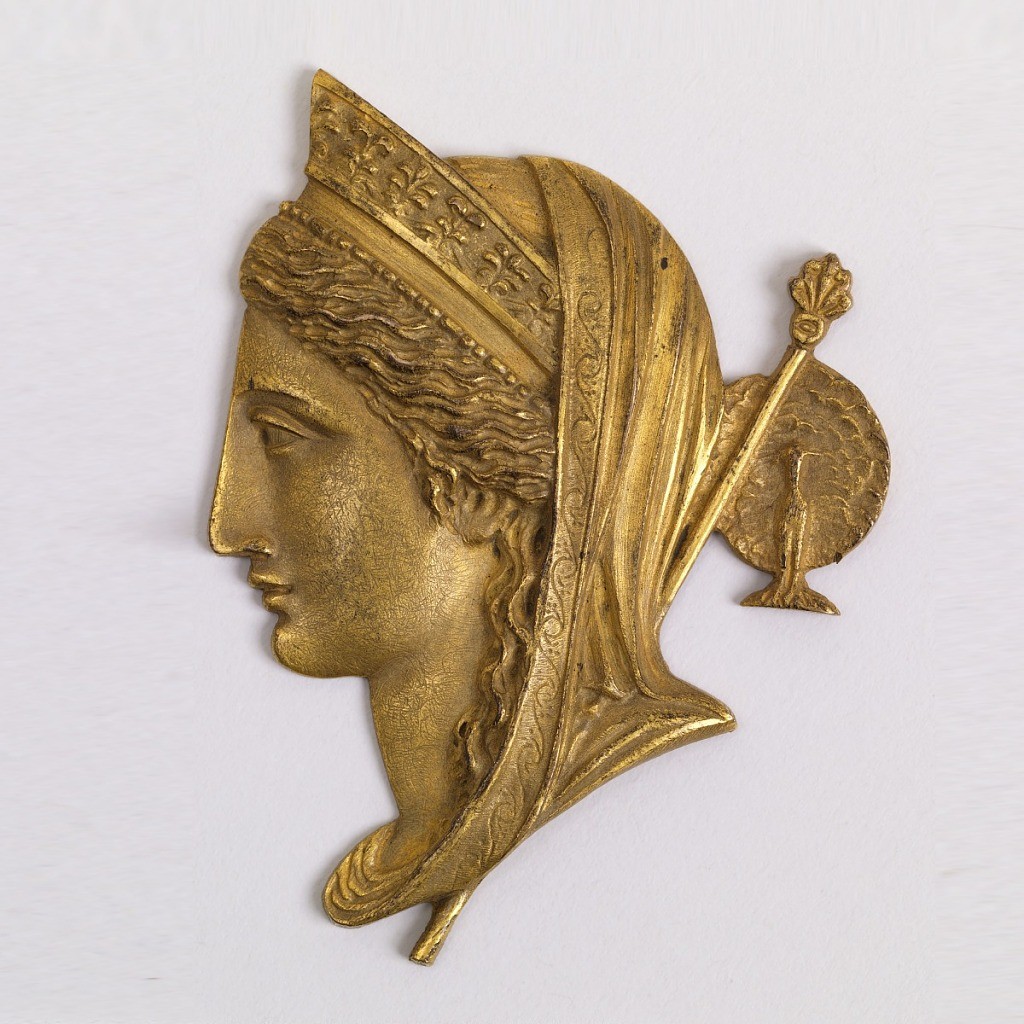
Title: Mount
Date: ca. 1810
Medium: Gilt bronze
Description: Profile bust of Juno with peacock hairpin.